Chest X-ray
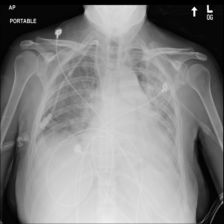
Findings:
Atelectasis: negative
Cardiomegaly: negative
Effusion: positive
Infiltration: positive
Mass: negative
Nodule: negative
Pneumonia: negative
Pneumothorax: negative
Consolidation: negative
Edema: negative
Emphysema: negative
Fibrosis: negative
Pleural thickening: negative
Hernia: negative